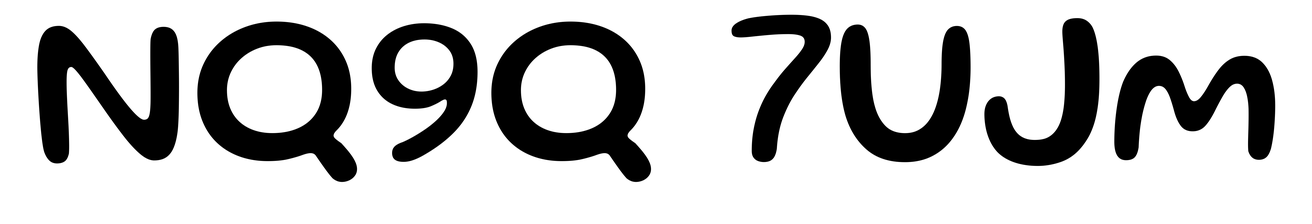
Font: Gluten_Regular